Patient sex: M
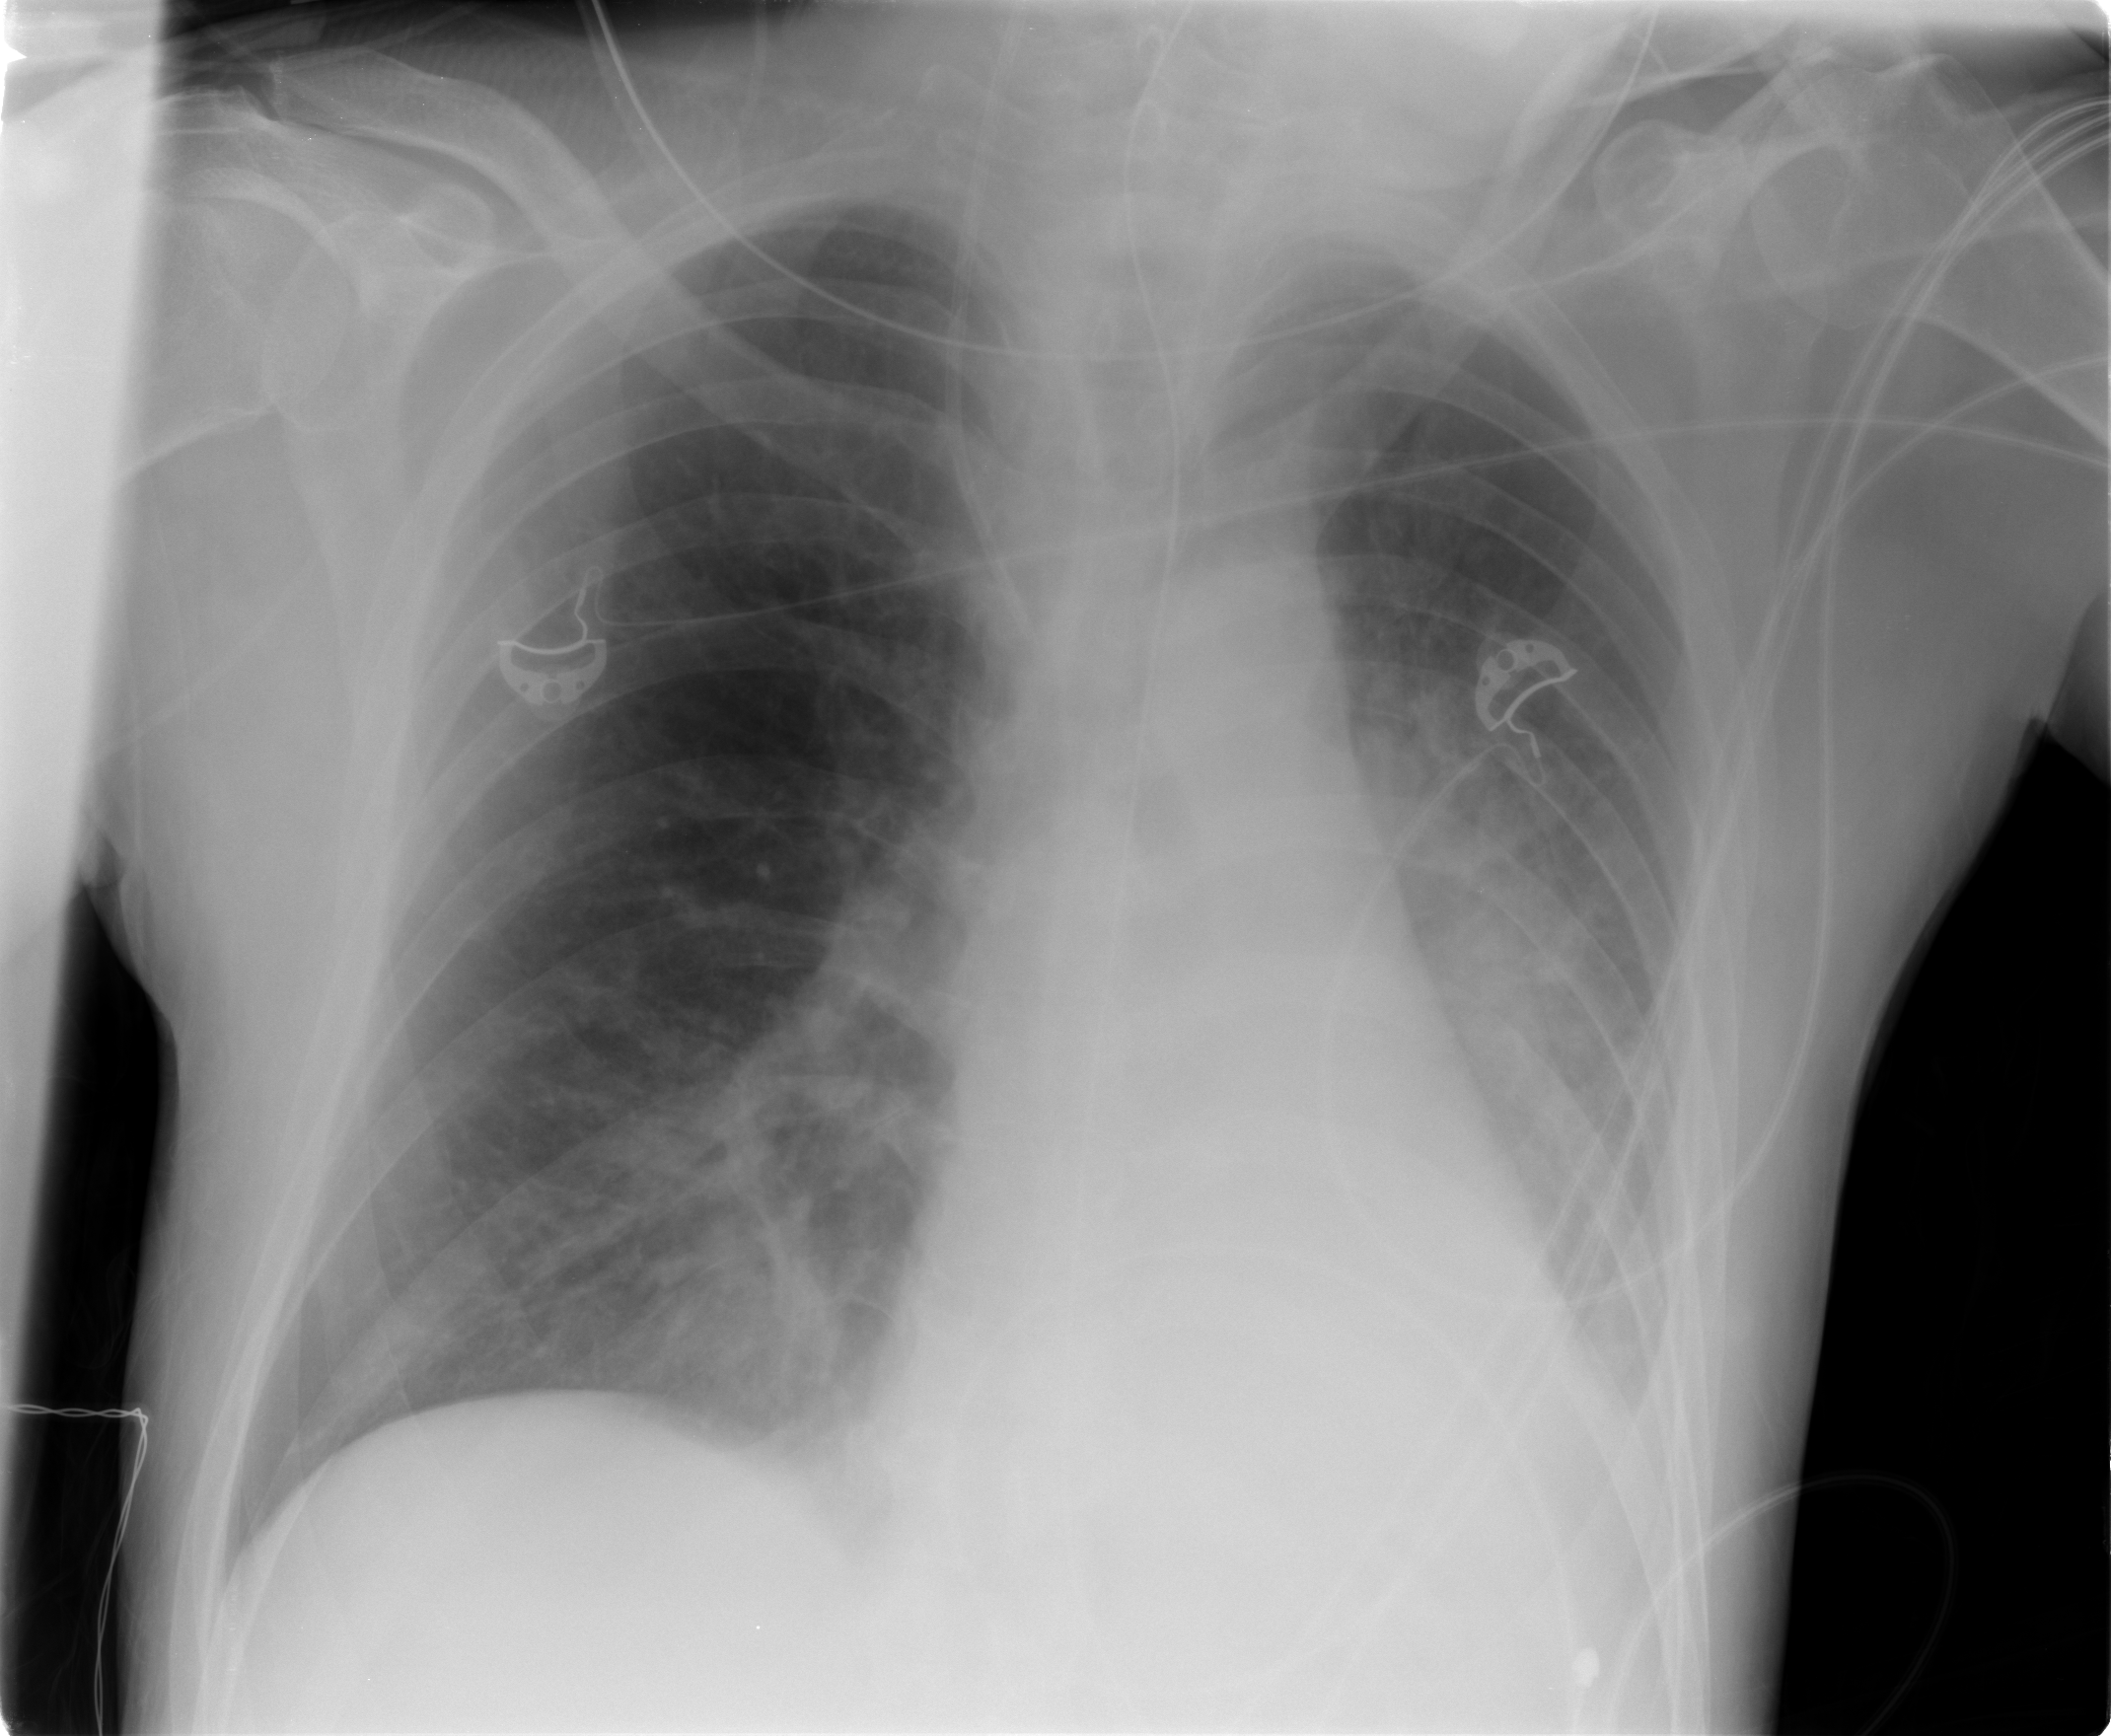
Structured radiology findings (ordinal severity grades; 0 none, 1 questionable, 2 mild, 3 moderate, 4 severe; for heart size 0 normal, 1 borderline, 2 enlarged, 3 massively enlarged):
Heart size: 0
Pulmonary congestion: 0
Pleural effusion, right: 0
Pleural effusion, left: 2
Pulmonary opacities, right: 1
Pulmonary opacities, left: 2
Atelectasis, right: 1
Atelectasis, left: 2